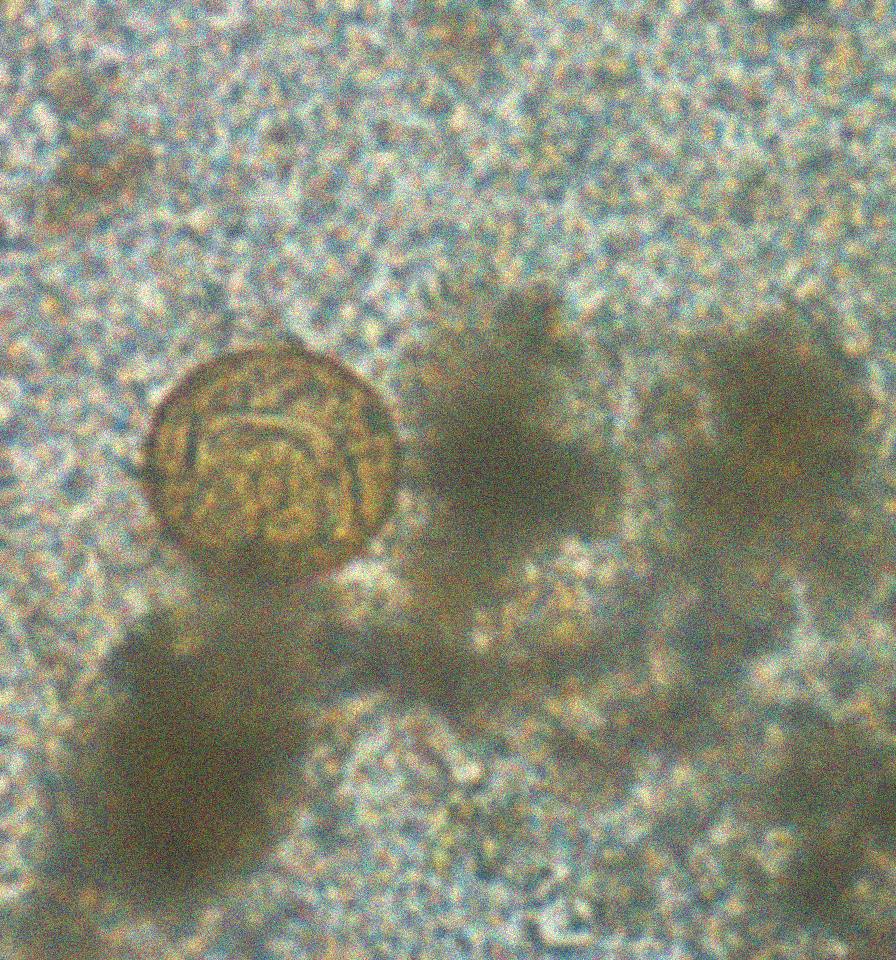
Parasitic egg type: Hymenolepis diminuta